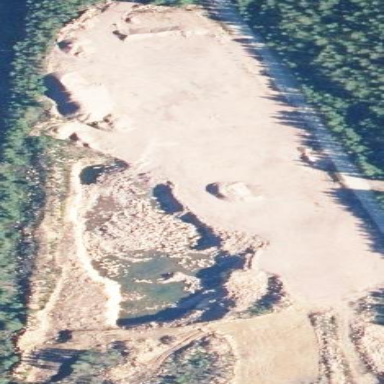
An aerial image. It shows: Quarry used for extracting aggregates.